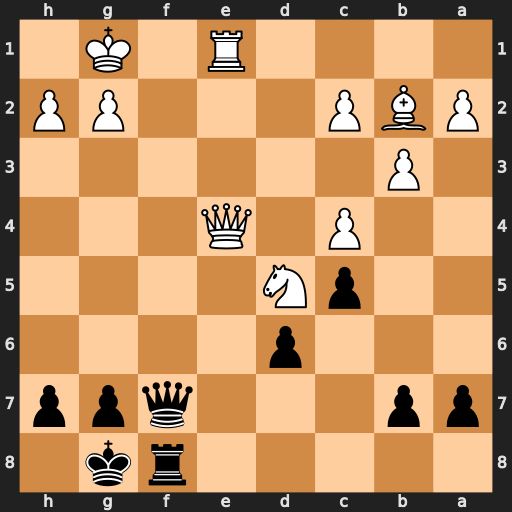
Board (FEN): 5rk1/pp3qpp/3p4/2pN4/2P1Q3/1P6/PBP3PP/4R1K1
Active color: b
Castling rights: -
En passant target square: -
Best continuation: Qf2+ Kh1 Qf1+ Rxf1 Rxf1#